Aerial crown-view tile of a tropical tree (Barro Colorado Island, Panama), acquired 20240918:
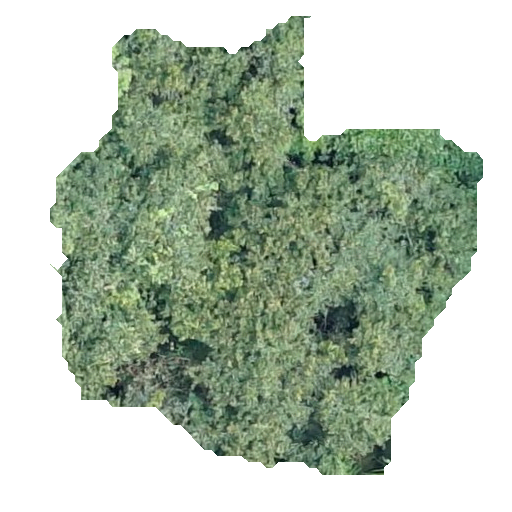
Species: Apeiba membranacea
GBIF accepted scientific name: Apeiba membranacea
Crown area: 209.161 m²